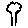
Label: tree